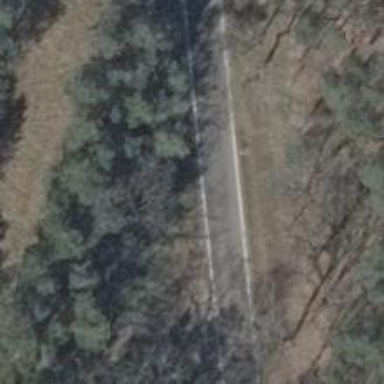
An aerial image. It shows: Secondary road with asphalt surface.